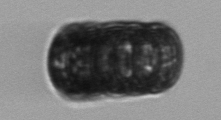
Label: Paralia_sulcata